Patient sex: M
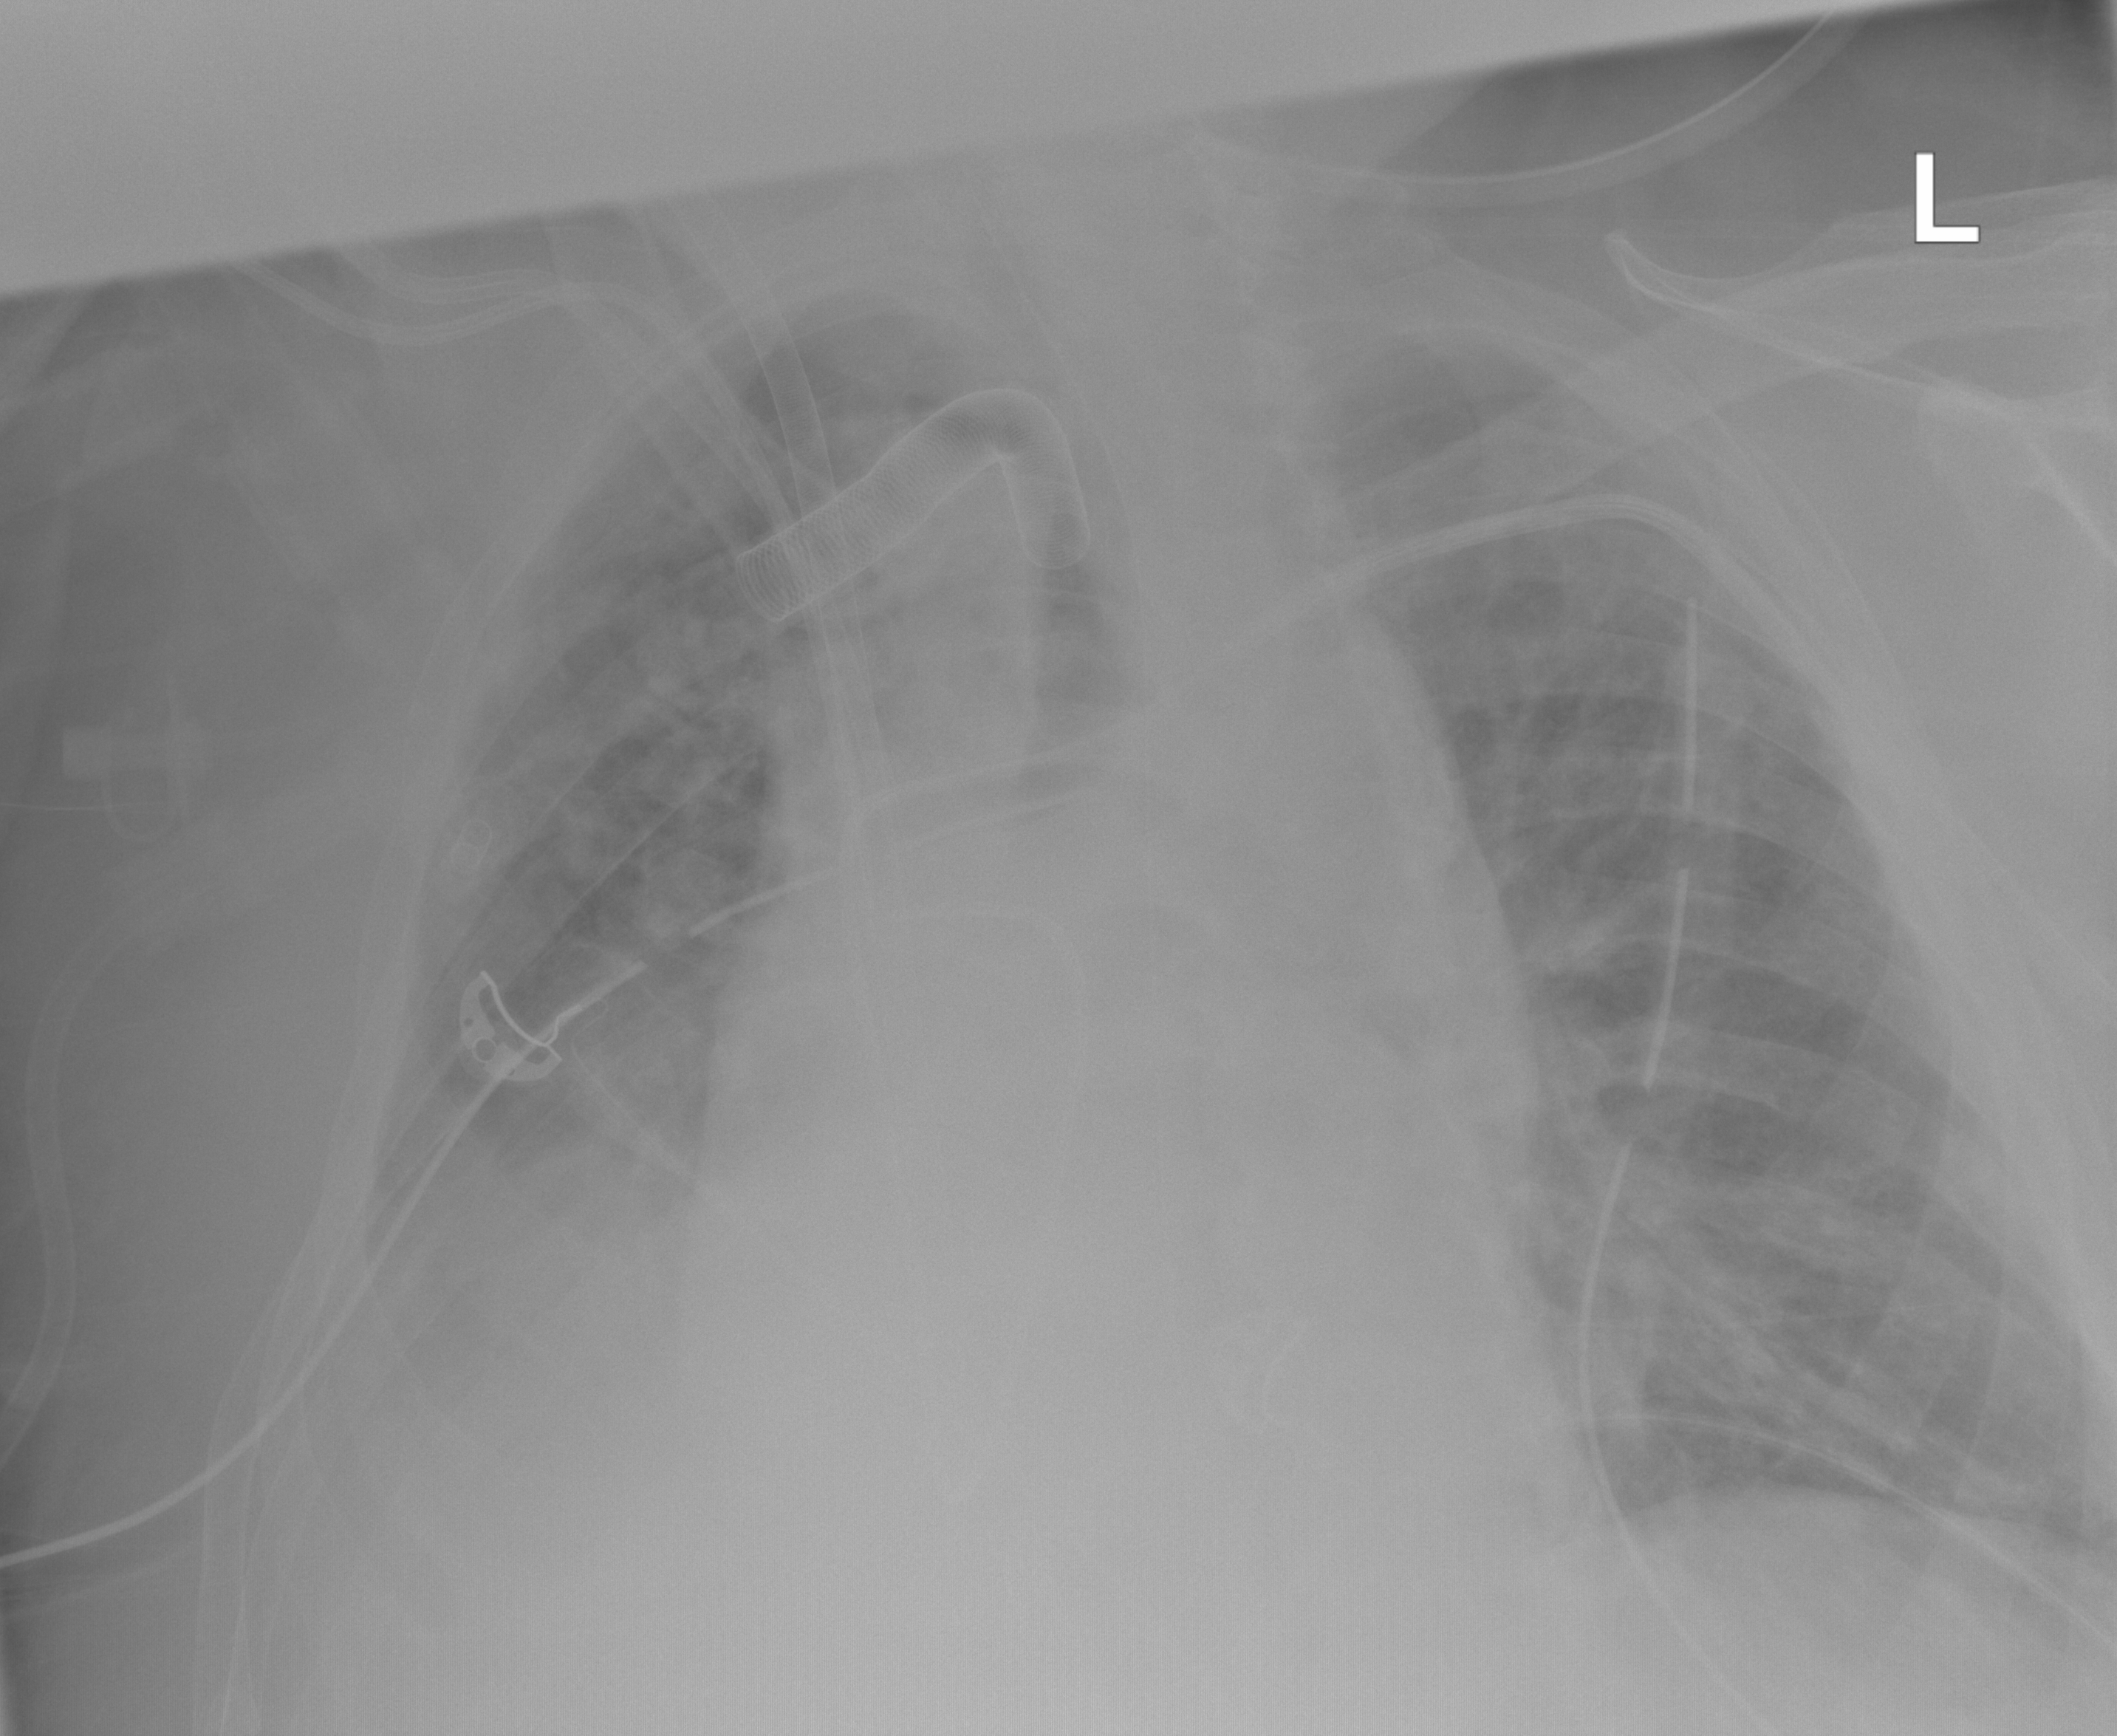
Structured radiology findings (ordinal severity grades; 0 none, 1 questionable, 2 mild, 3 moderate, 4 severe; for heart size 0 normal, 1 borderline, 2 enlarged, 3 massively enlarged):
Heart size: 1
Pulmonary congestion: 2
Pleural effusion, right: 3
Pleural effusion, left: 0
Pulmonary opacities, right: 2
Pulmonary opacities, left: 2
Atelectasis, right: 2
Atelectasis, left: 0